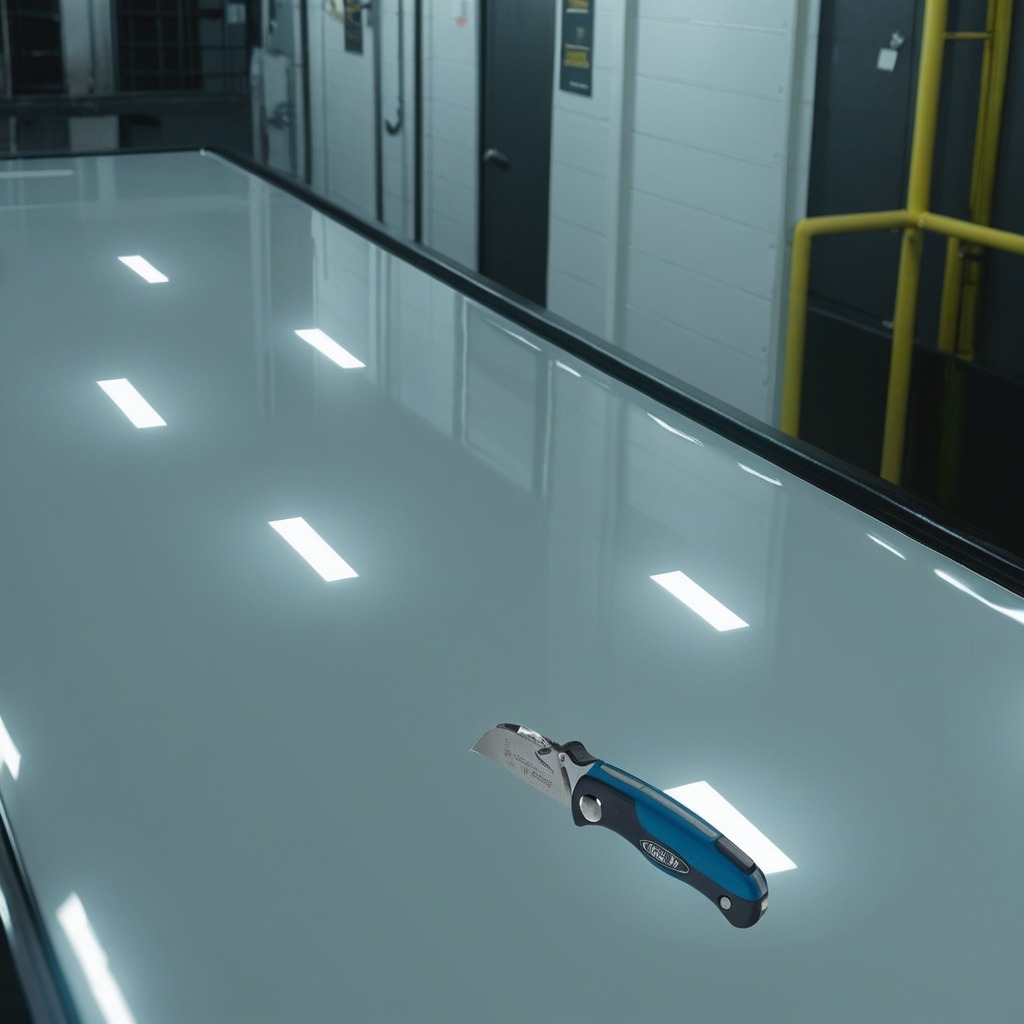
A utility knife lies on a high-gloss table in a ship maintenance bay industrial lighting.